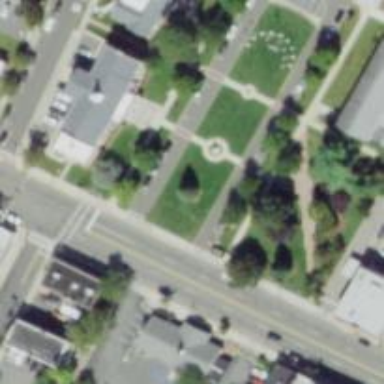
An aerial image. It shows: Historical memorial featuring statue.